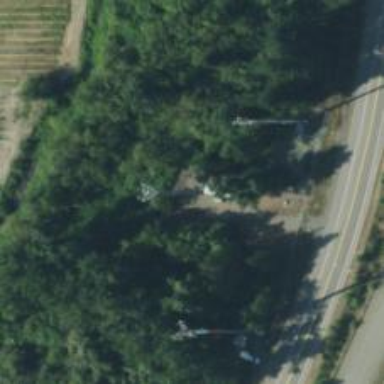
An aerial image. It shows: Communication mast tower.